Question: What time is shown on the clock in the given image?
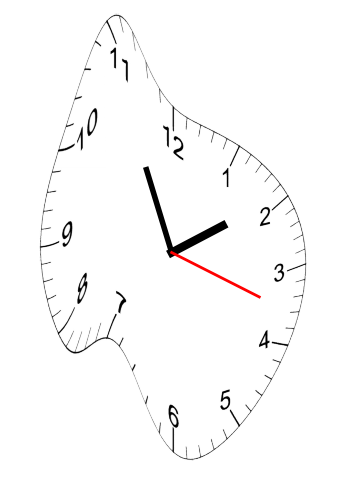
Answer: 01:55:18